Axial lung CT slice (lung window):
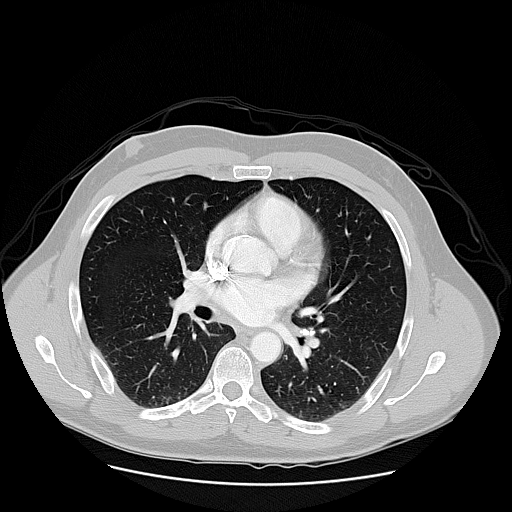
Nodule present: no